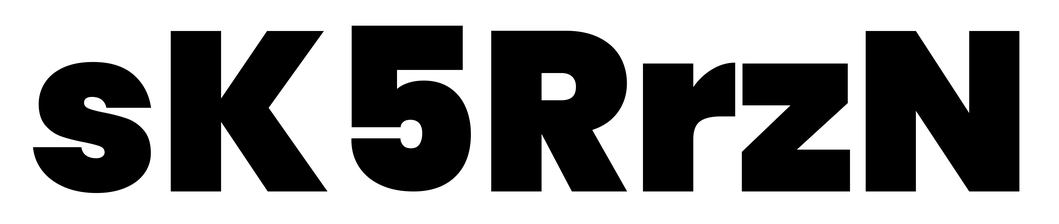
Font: Poppins-Black